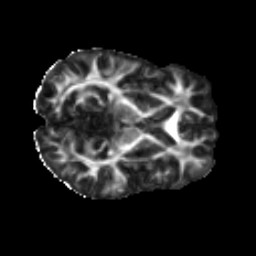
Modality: FA
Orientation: axial
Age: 23
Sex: female
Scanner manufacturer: ge
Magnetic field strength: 3 T
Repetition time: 7.8 s
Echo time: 0.0606 s